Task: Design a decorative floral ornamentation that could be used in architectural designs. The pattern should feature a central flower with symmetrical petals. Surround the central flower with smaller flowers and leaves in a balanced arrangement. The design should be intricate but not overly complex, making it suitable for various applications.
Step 913:
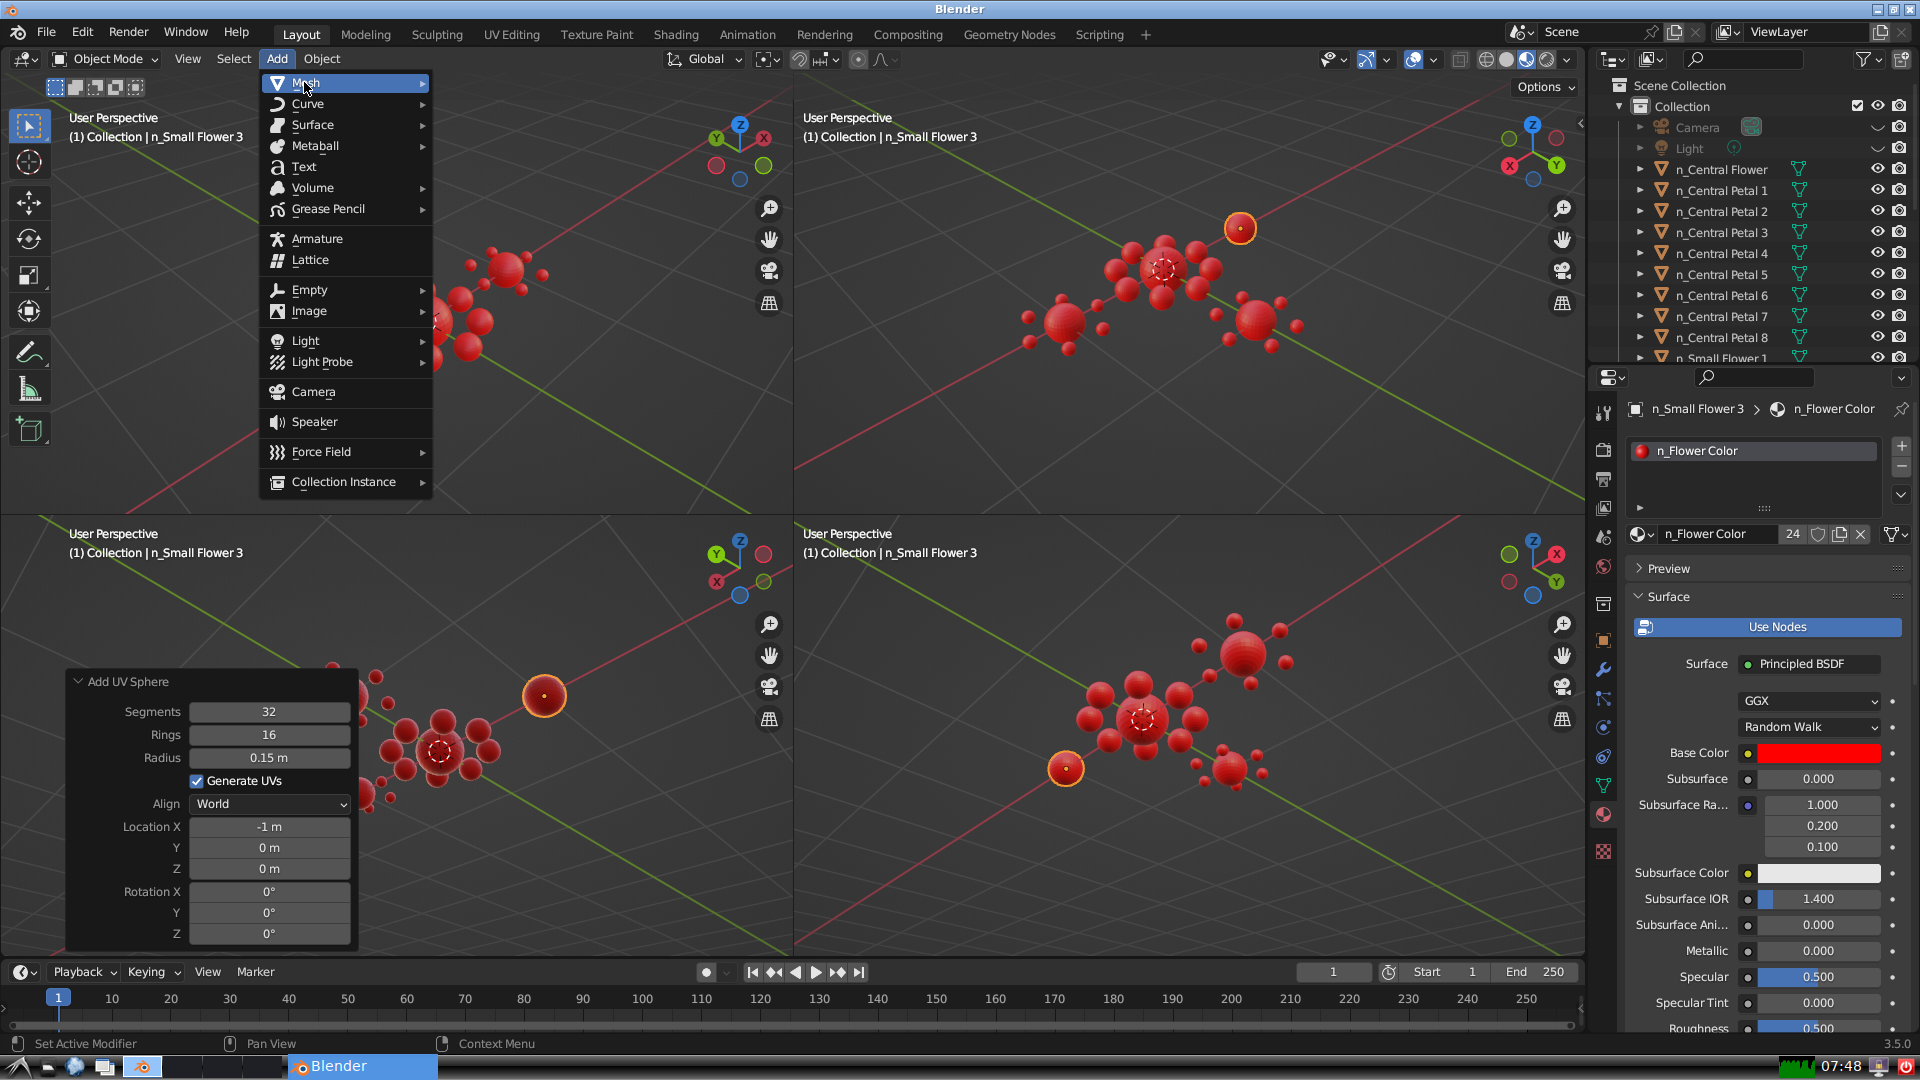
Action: {"mouse_move": [499, 144]}